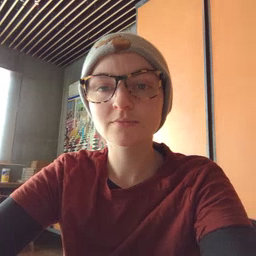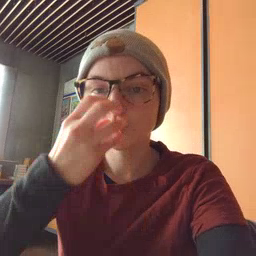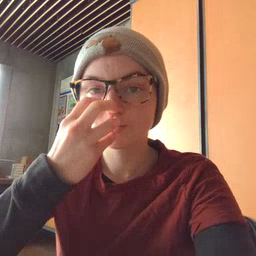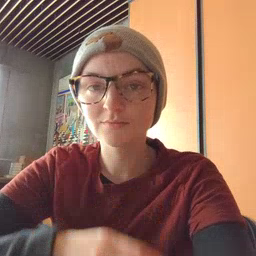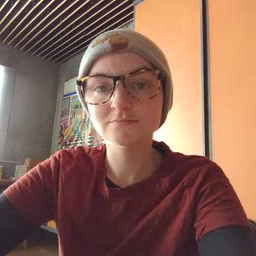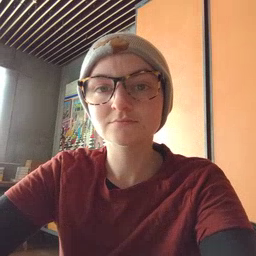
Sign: clown